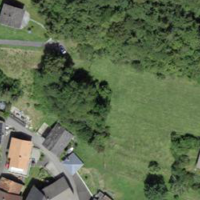
EUNIS habitat code: 55
Species observed at this site:
Verbascum thapsus